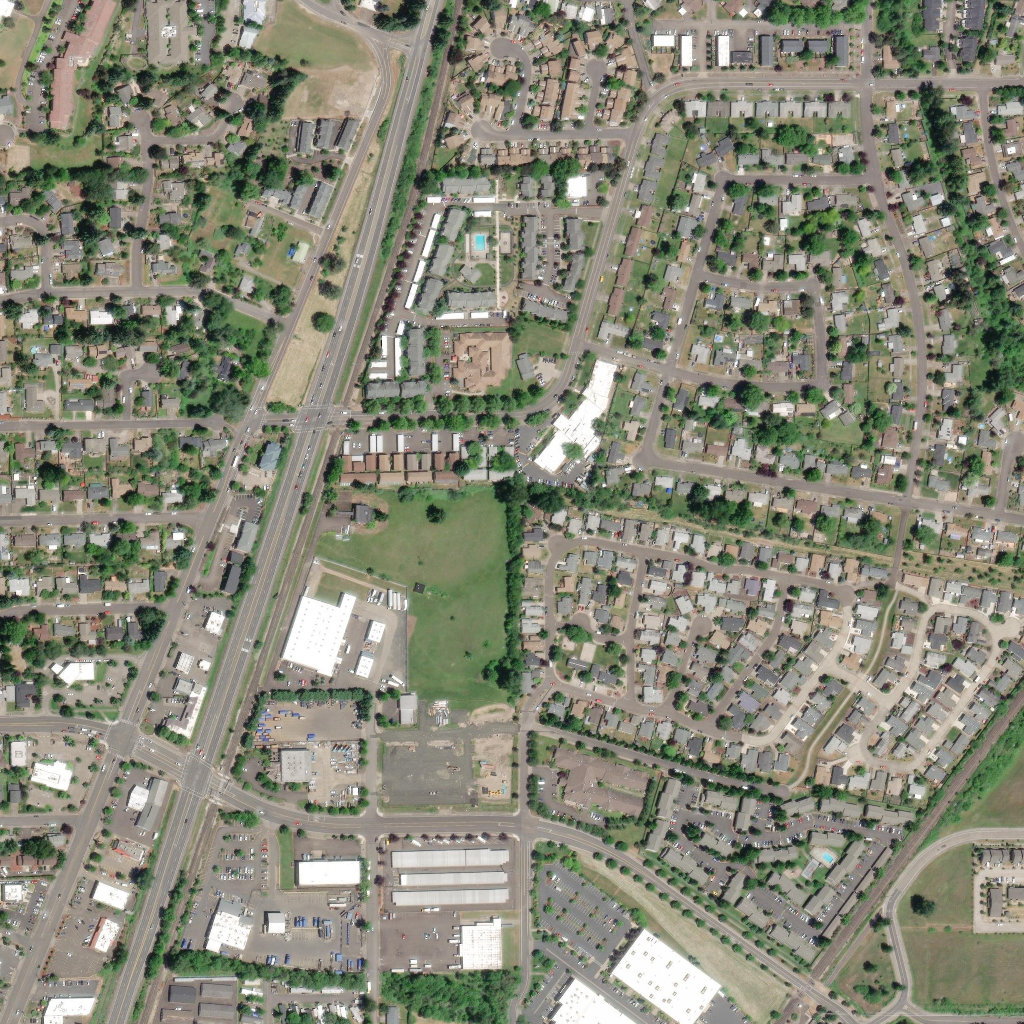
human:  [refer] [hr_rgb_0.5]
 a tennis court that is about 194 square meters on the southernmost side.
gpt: <box>[[78, 83, 80, 86, 0]]</box>